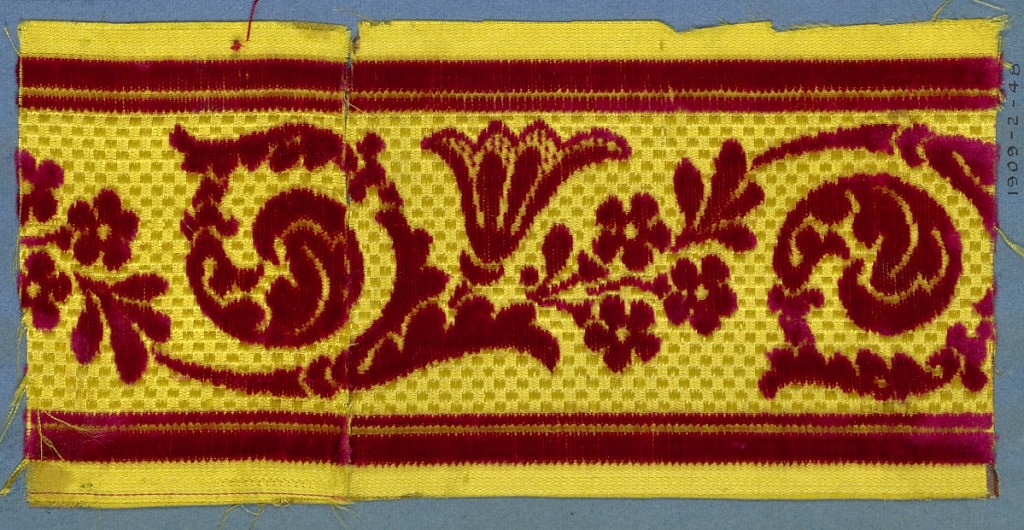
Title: Trimming
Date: early 19th century
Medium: silk Technique: cut supplementary warp pile (velvet)
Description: Trimming fragment in a design of flowers sprays and scrolling leaves in red cut velvet on a yellow checkerboard ground.